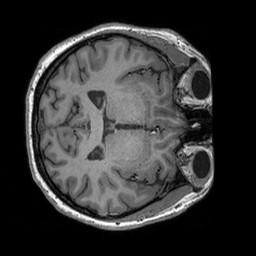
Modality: T1w
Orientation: axial
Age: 31
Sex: female
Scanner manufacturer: siemens
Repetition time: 2.25 s
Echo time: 0.00302 s